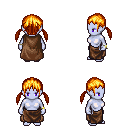
a pixel art fantasy rpg character, female body template, dark elf, purple skin, brown cape, robe skirt, light blonde twin-tailed hairstyle, bracelets, four views (front, back, left, right), 2x2 character sprite sheet, small pixel art, hard edges, no anti-aliasing